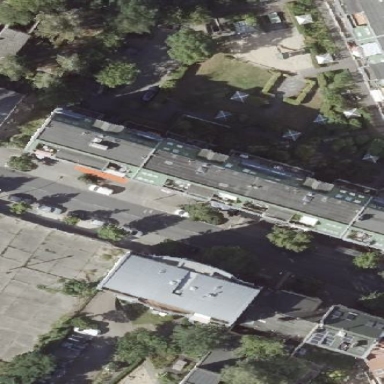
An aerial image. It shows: Apartment building with double saltbox roof shape.